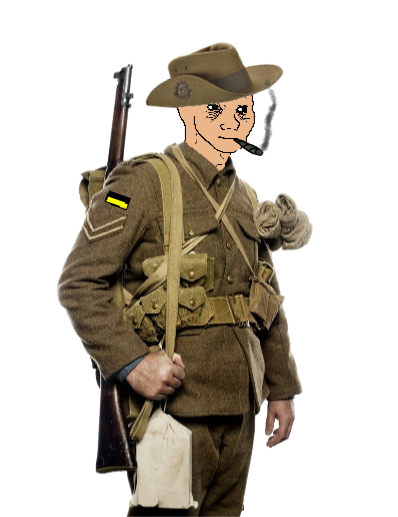
Label: 5_Crying_Wojak